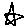
Label: star